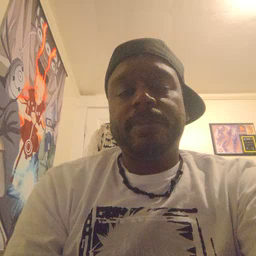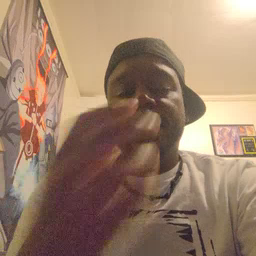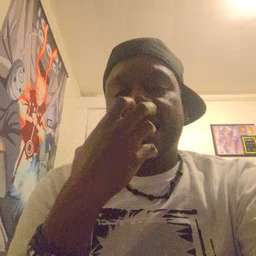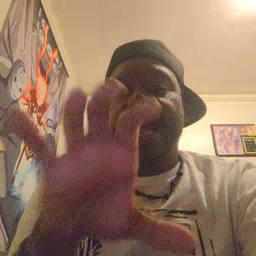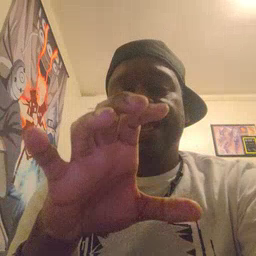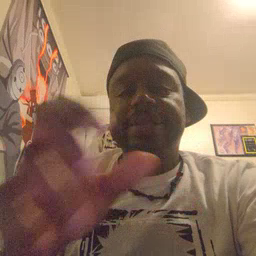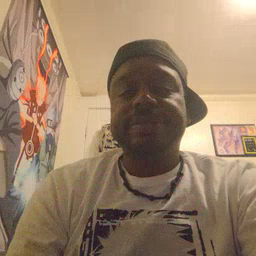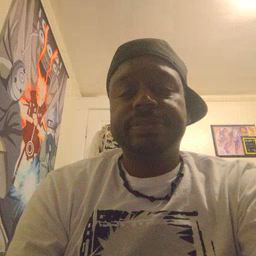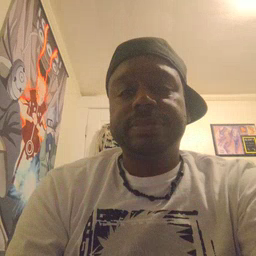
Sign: hot